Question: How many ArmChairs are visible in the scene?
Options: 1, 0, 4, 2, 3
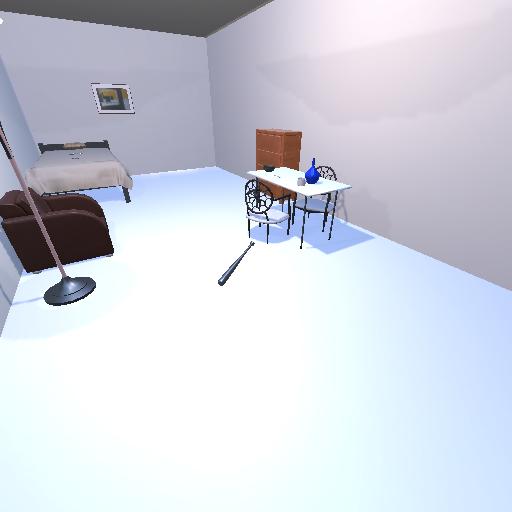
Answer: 1